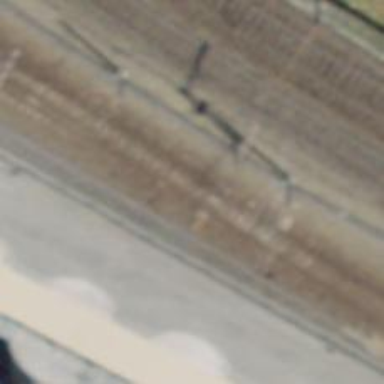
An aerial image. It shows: Railway switch.